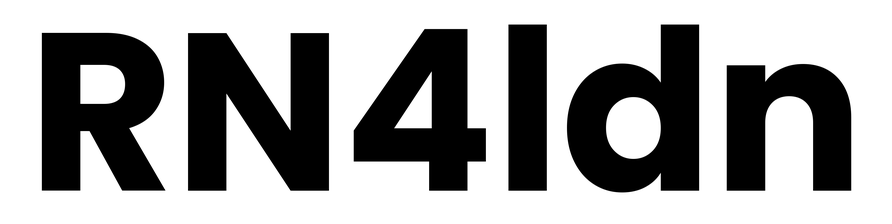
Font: Poppins-Bold